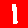
Digit: 1